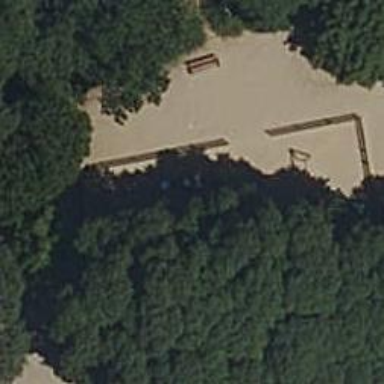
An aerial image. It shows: Playground area for leisure land.